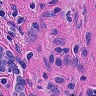
Metastatic tissue present: yes